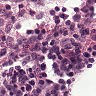
Metastatic tissue present: no